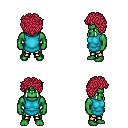
a pixel art fantasy rpg character, male body template, orc, green skin, teal tunic, gold greaves, ruby red curly afro hairstyle, four views (front, back, left, right), 2x2 character sprite sheet, small pixel art, hard edges, no anti-aliasing